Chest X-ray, AP view. Patient: 32 years old, sex M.
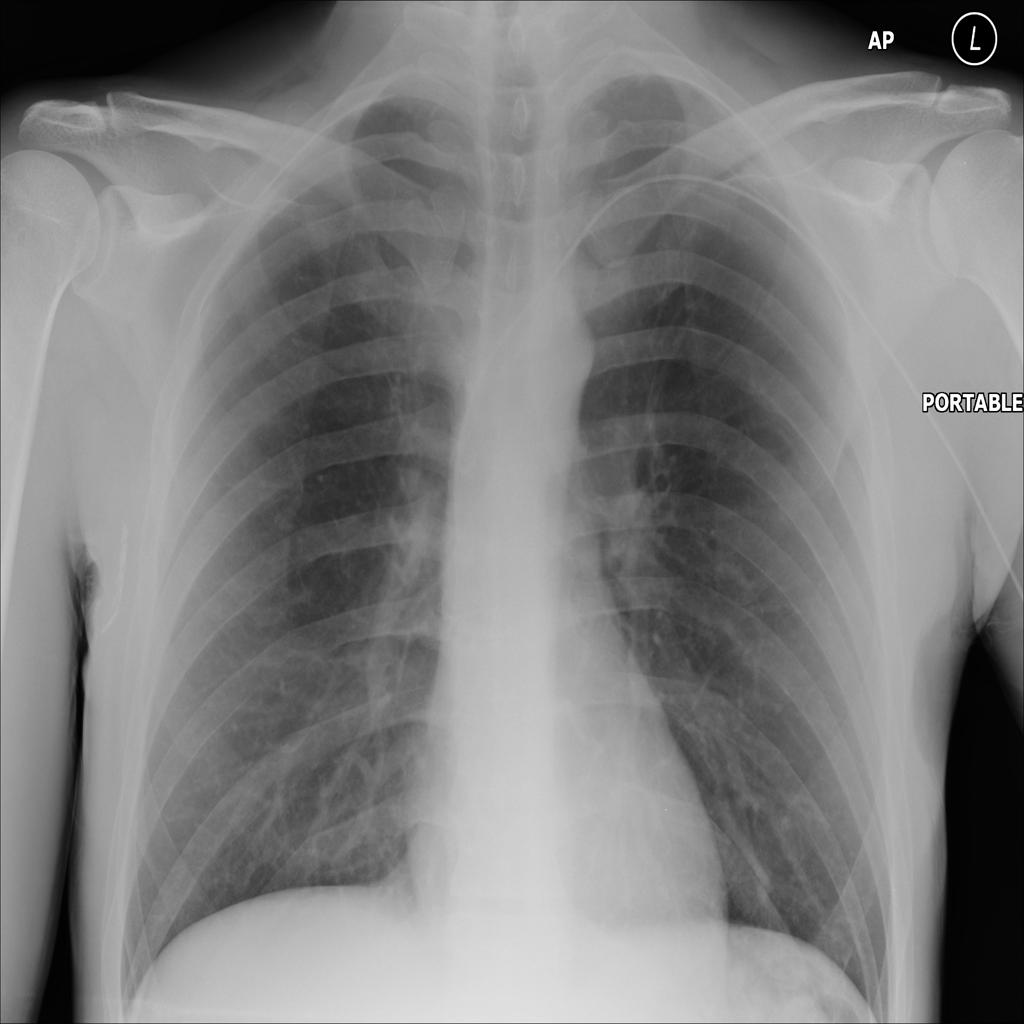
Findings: No Finding